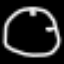
Label: clock